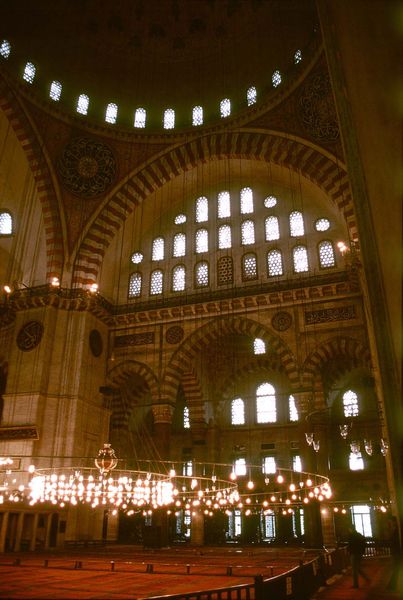
Titel: Süleymaniye-Moschee (Süleymaniye Camii)
Künstler: Koca Mimar Sinan
Standort: Istanbul (EU - Türkei)
Schlagwörter: mann, fenster, glas, lampe, lampen, laterne, licht, lichter, marmor, pfeiler, raum, säule, säulen, weiss, rot, zaun, ornament, teppich, mensch, stein, innenraum, gitter, kirche, boden, decke, rund, spanien, bogen, ziegel, rundbogen, kuppel, arch, chandelier, church, red, window, gold, interior, windows, yellow, dekor, streifen, kerzen, kronleuchter, leuchter, lüster, brown, floor, railing, foto, fotografie, bögen, spanisch, kreuz, moschee, religion, dom, mosaik, altar, bänke, fries, kirchenschiff, wood, spitzbogen, man, stone, rundbögen, building, light, entrance, fotographie, shadow, photo, bright, historisch, lights, romanisch, dome, vierung, cathedral, watch, istanbul, maurisch, circle, circles, candle, tourist, byzanz, hagia sofia, hagia sophia, stripes, byzantinisch, candles, kirchenshciff, mosche, einfall, photograph, big, tall, istambul, egypt, inside, ligt, stained glass, däulen, sofia, medallions, vaults, huge, mosque, hagia, haghia sophia, vierhaus, mullin, archest